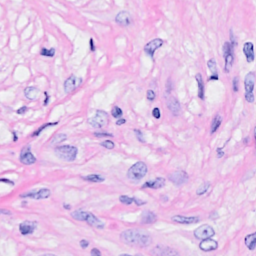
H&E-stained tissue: Breast